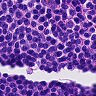
Metastatic tissue present: no